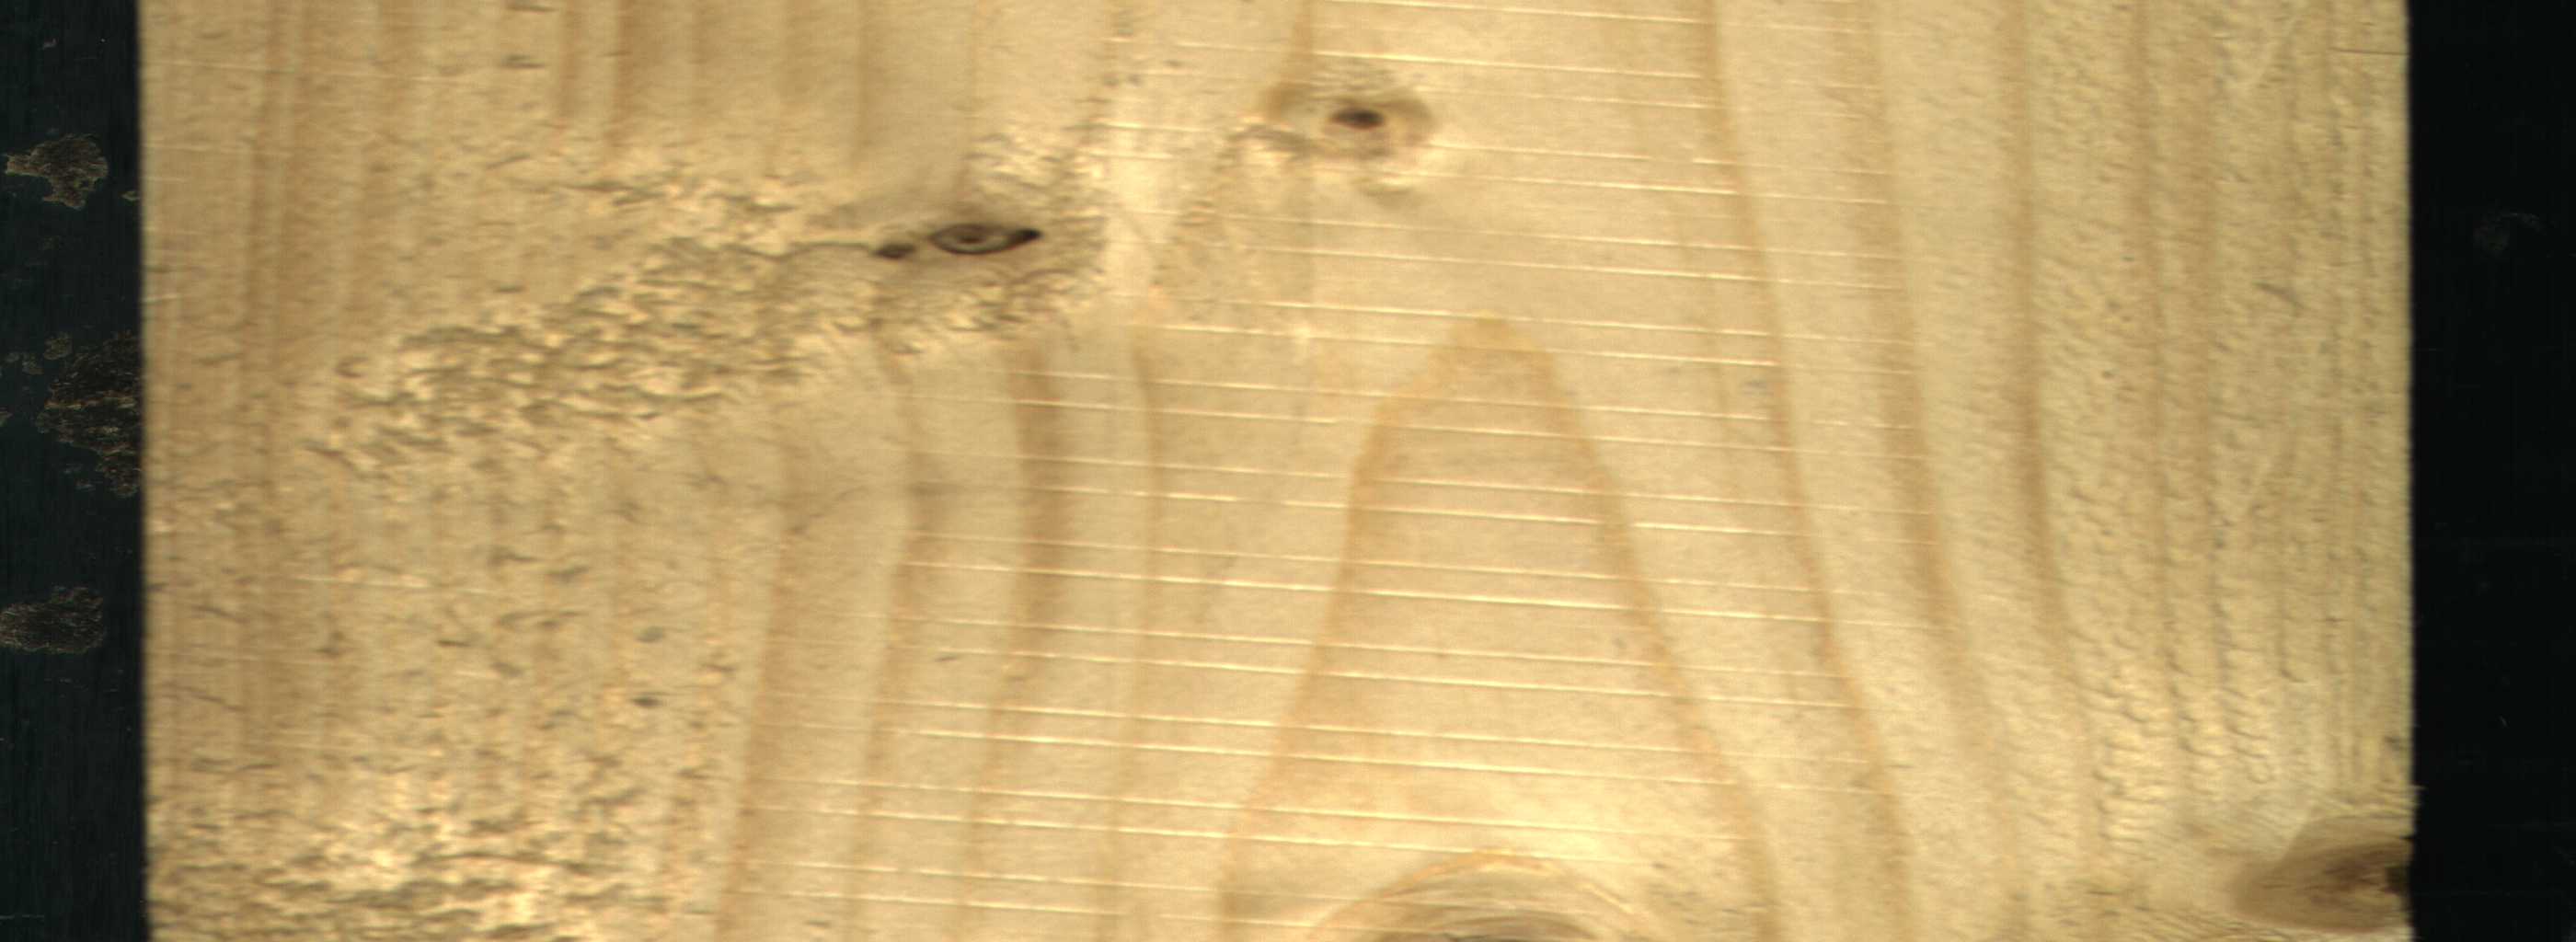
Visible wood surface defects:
Dead_Knot
Live_Knot
Live_Knot
Live_Knot